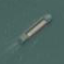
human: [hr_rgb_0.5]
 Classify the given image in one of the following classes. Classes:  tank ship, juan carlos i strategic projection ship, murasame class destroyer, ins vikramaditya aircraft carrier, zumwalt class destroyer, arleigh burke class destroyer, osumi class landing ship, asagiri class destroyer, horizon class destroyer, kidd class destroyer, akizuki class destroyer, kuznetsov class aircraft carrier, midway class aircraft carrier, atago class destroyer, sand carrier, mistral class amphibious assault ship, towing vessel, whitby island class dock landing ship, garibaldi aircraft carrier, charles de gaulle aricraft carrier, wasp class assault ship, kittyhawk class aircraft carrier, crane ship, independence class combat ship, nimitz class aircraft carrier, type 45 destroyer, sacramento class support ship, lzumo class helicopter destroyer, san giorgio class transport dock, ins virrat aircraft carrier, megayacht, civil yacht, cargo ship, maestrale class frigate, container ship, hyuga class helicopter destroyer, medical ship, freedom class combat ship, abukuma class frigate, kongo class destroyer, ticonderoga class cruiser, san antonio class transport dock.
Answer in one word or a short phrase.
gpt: Sand carrier